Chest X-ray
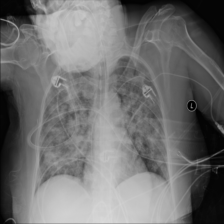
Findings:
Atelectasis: negative
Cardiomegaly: negative
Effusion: negative
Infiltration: positive
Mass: negative
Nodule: negative
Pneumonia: negative
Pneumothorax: negative
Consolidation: negative
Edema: negative
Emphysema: negative
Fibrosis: negative
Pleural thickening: negative
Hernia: negative